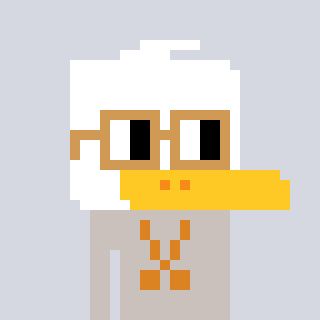
a pixel art character with square brown glasses, a duck-shaped head and a foggrey-colored body on a cool background